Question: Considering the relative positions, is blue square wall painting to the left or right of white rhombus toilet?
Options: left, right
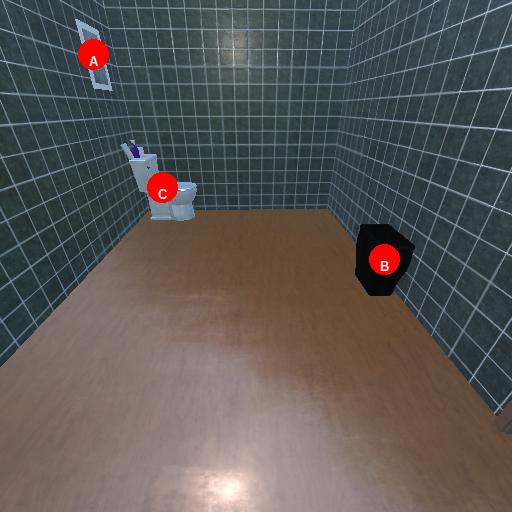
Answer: left